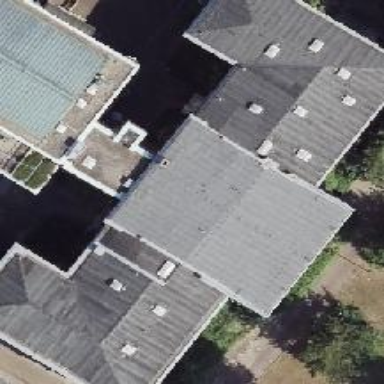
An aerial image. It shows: School building.